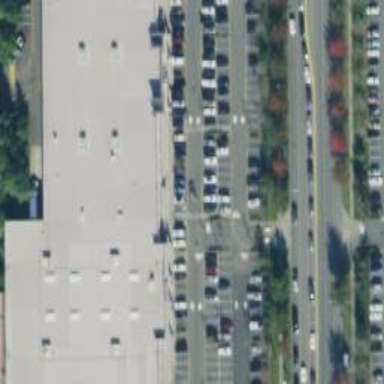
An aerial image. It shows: Retail building.